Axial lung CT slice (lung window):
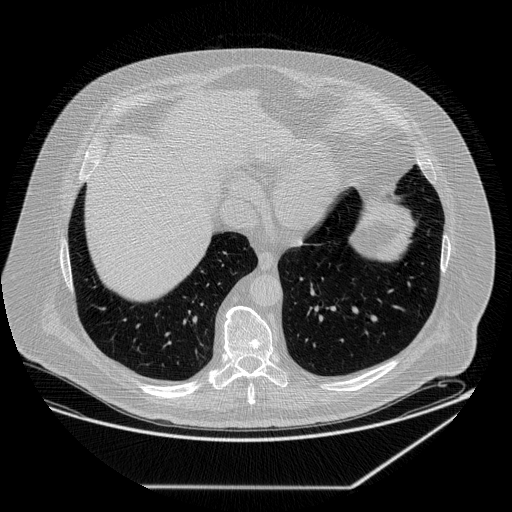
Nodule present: no